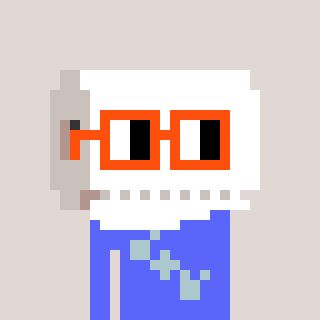
a pixel art character with square orange glasses, a toiletpaper-full-shaped head and a purple-colored body on a warm background